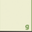
Piece: xx